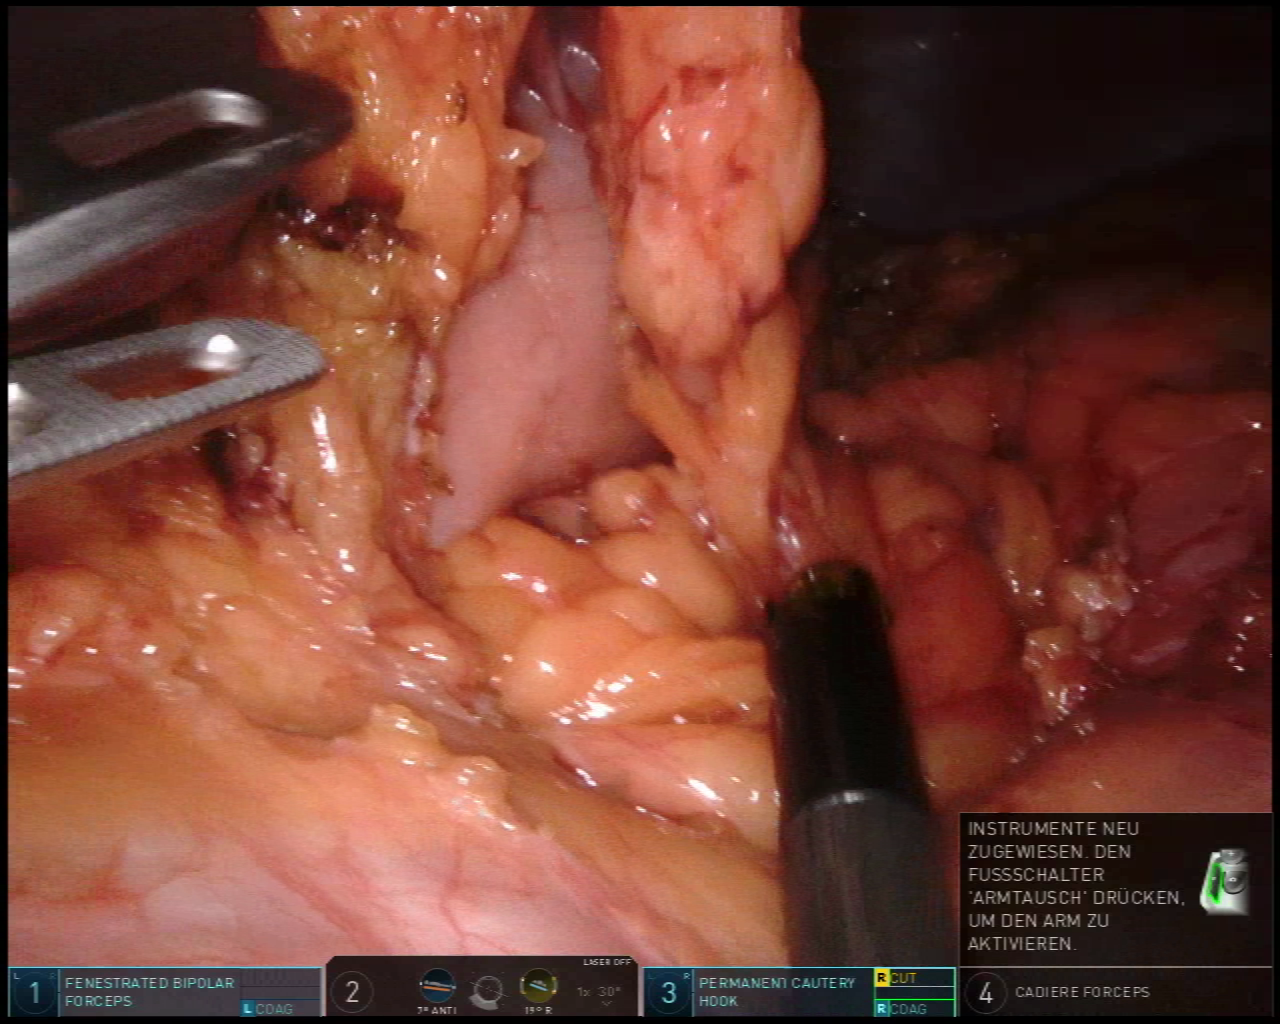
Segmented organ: stomach
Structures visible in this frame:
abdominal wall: yes
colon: yes
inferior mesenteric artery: no
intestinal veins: no
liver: yes
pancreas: no
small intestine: no
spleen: no
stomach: yes
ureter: no
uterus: no
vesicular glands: no